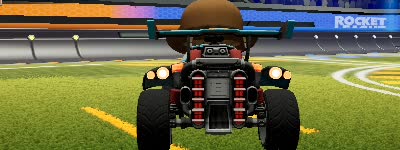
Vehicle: octane